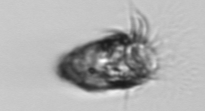
Label: Tintinnopsis